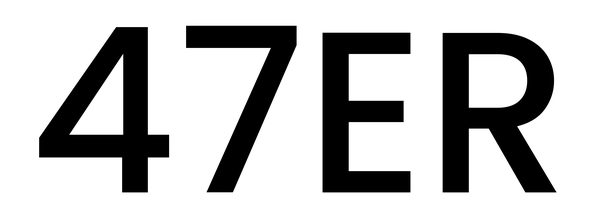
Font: Poppins-Medium